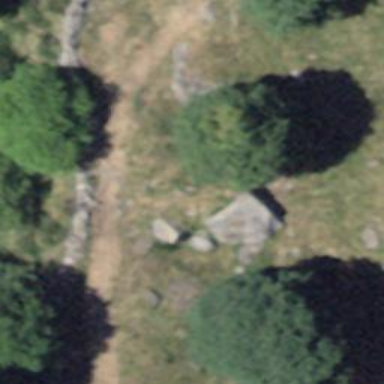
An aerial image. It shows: Single tag "natural: tree."